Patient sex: F
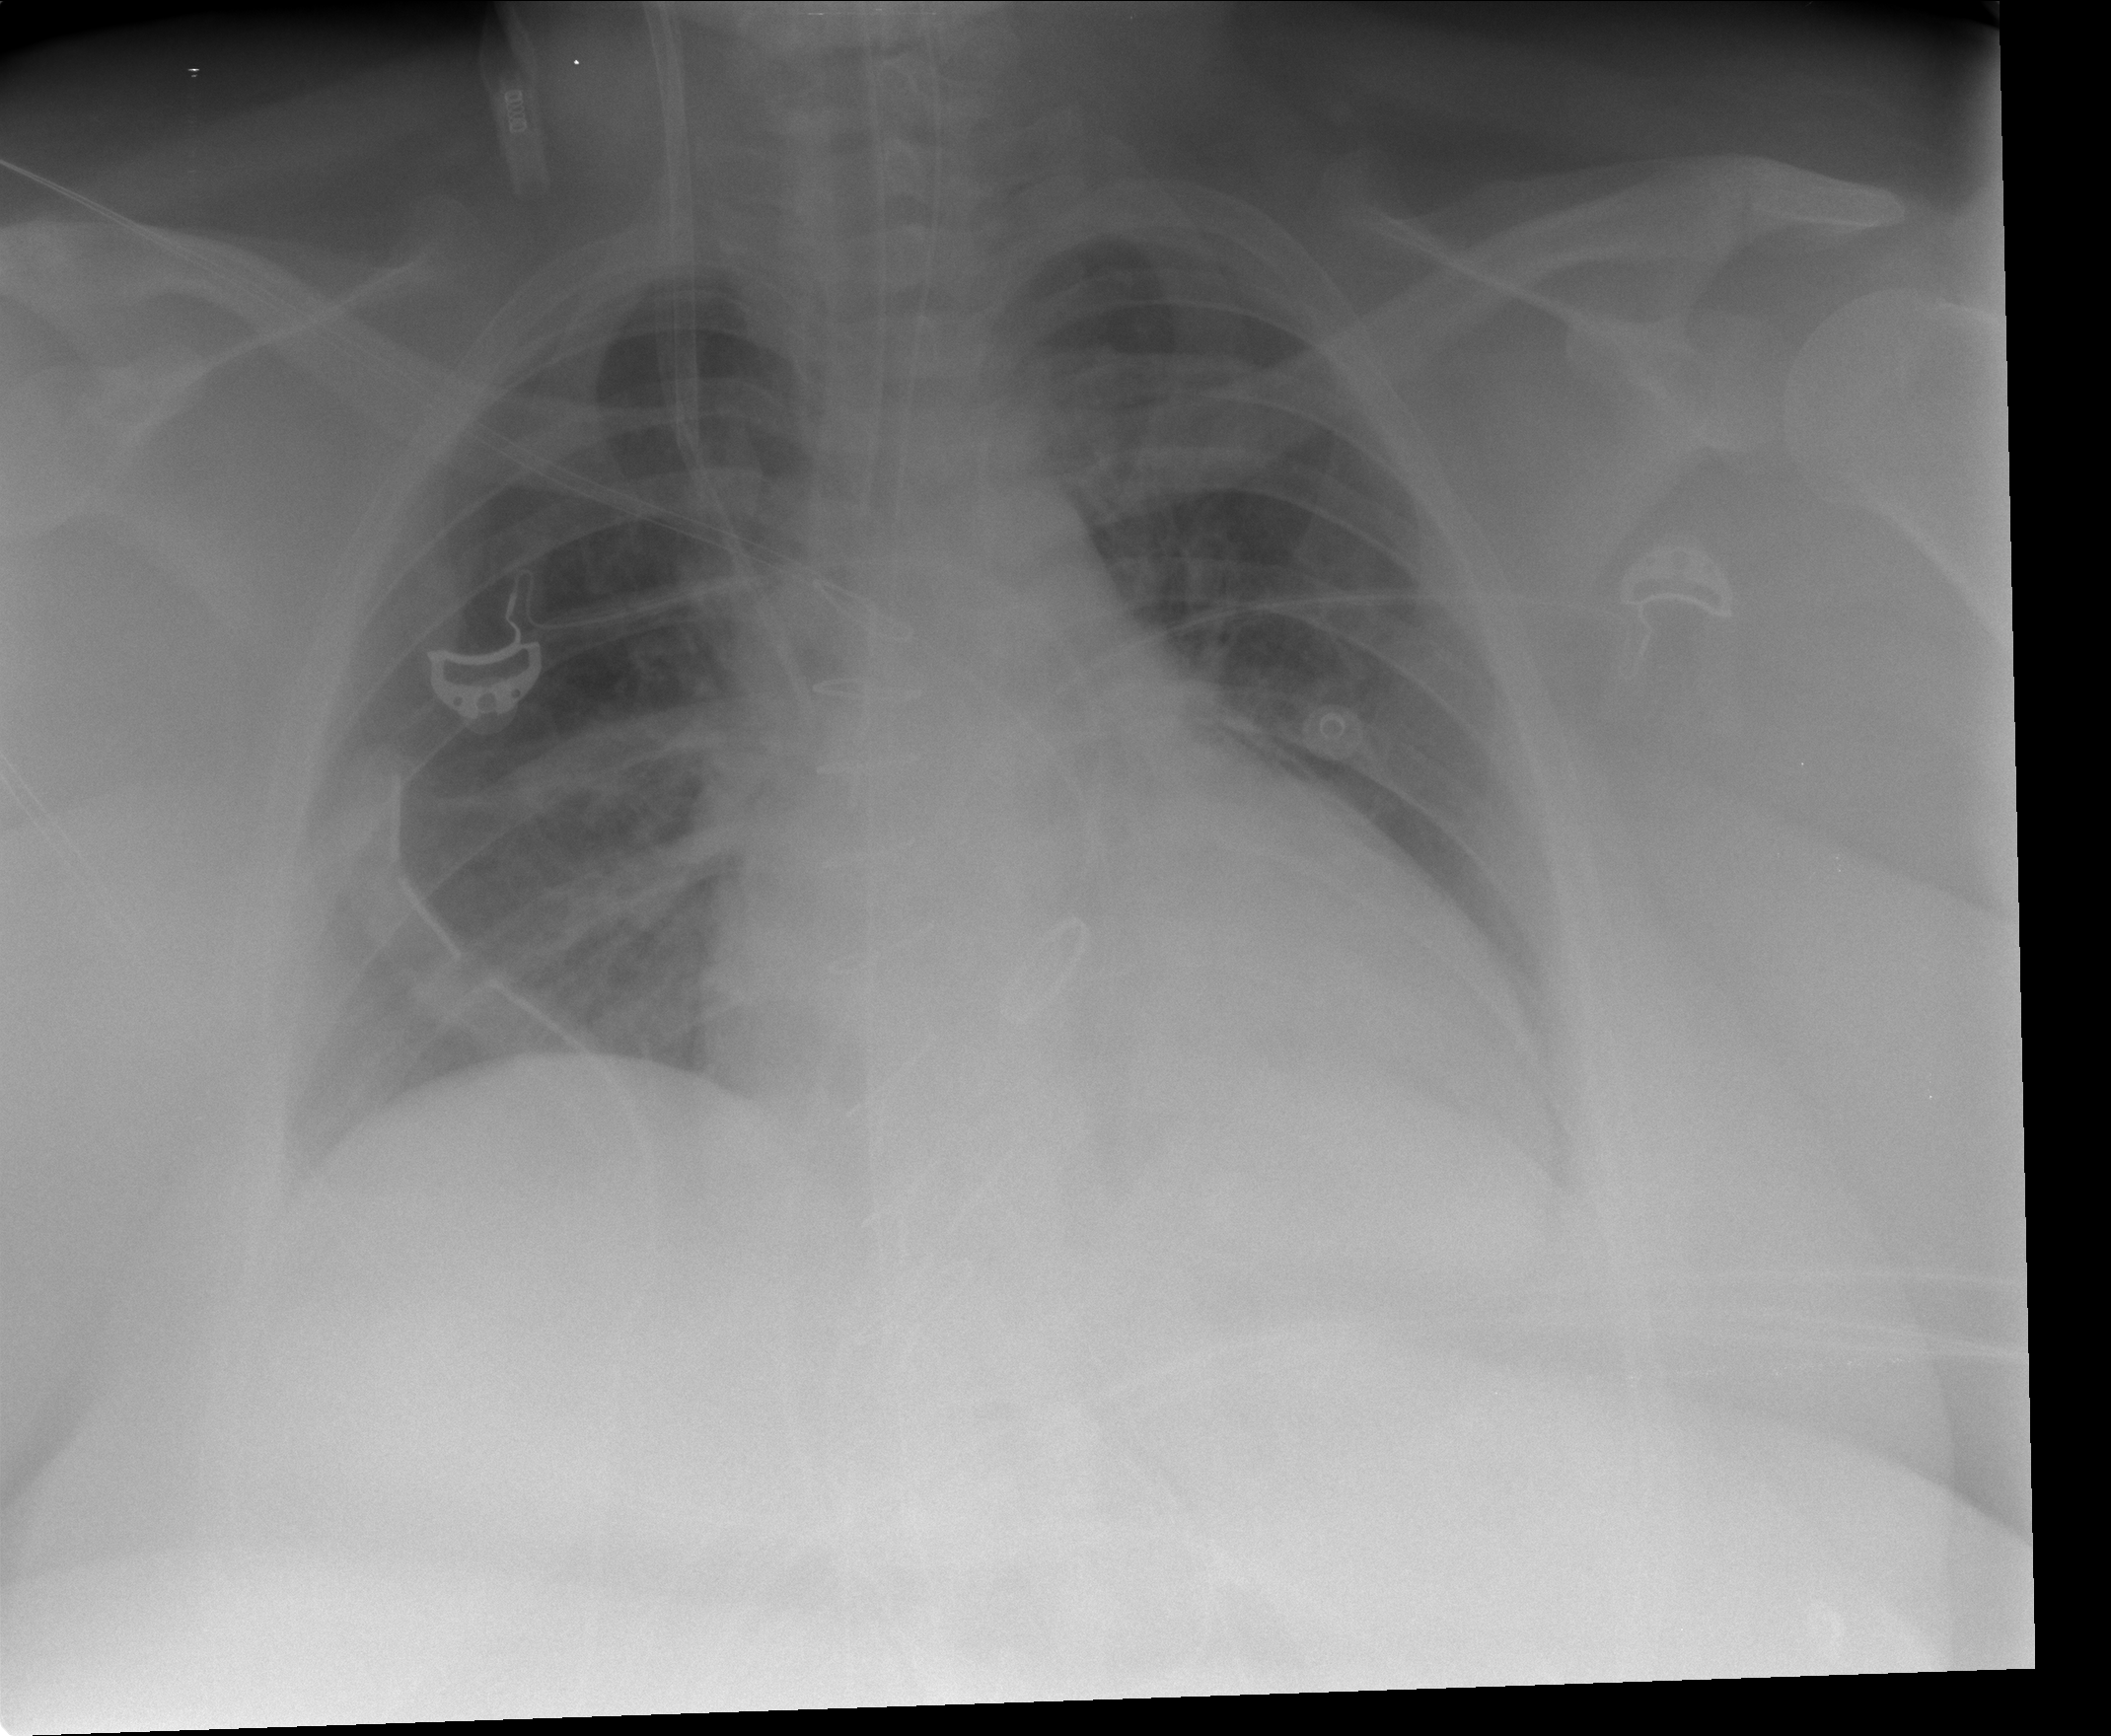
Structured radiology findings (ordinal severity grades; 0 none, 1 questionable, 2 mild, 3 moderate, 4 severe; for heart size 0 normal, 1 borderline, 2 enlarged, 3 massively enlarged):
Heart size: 2
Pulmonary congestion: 2
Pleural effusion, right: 0
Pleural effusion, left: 2
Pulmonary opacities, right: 0
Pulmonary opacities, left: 0
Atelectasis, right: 0
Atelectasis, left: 2